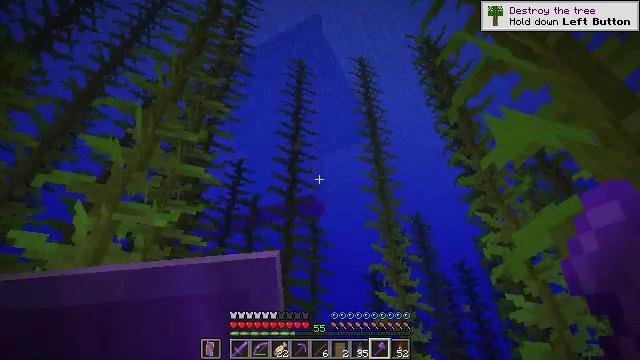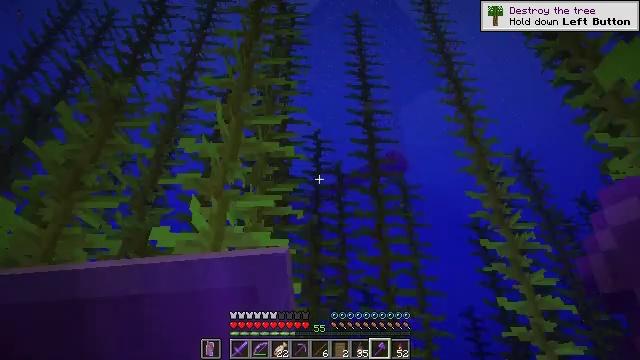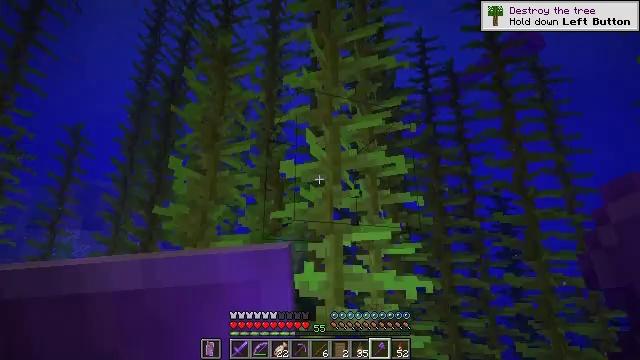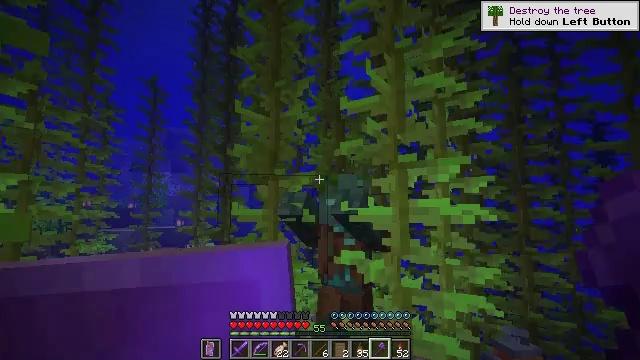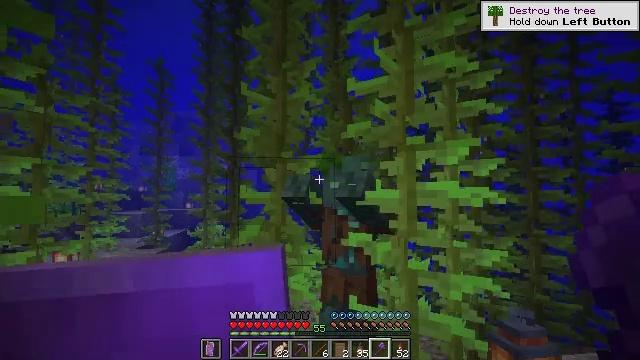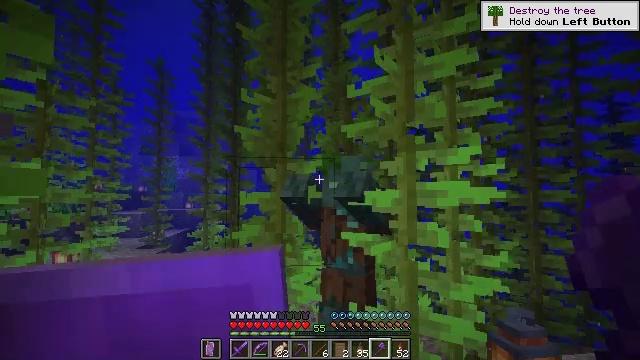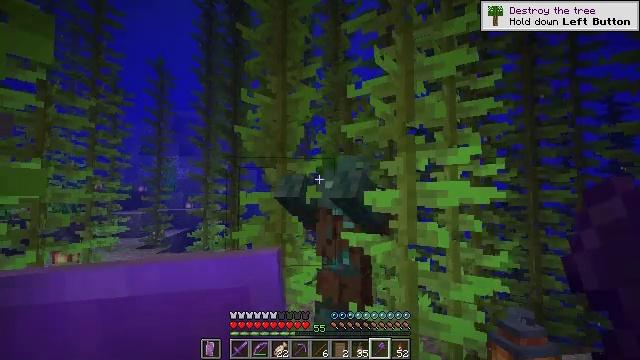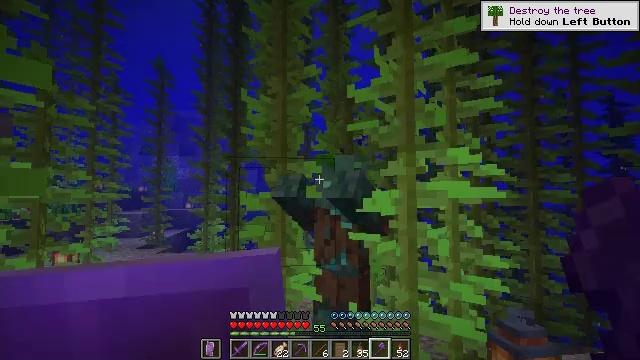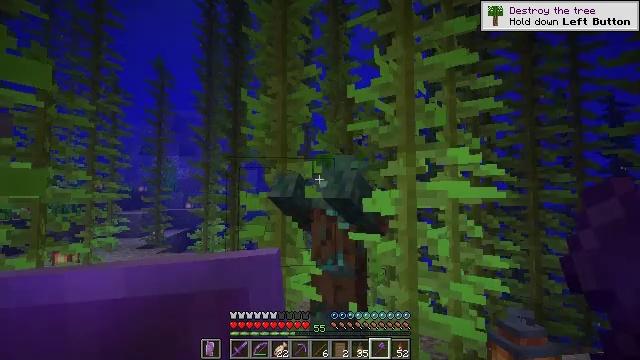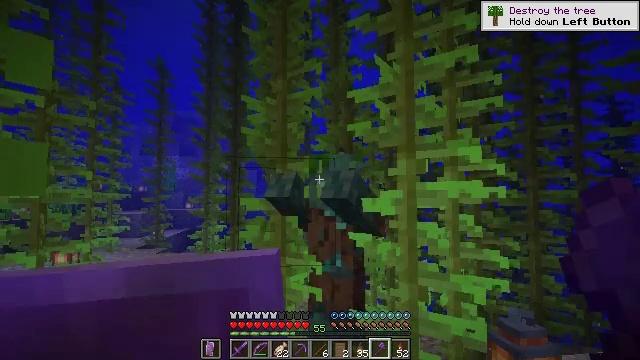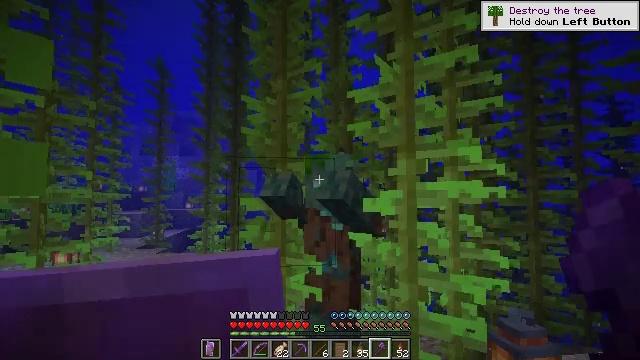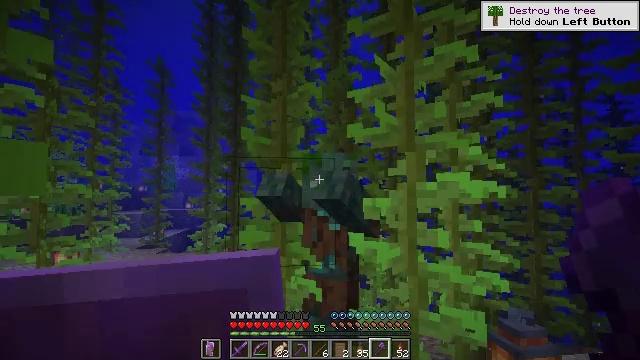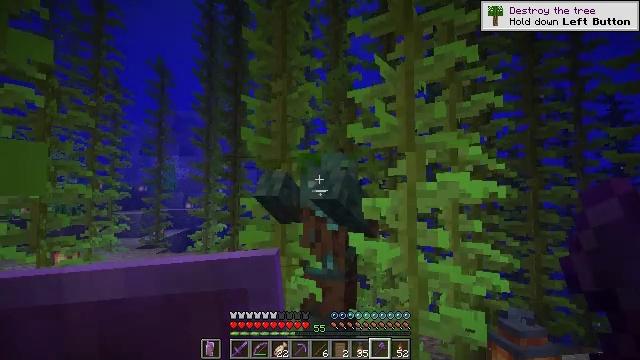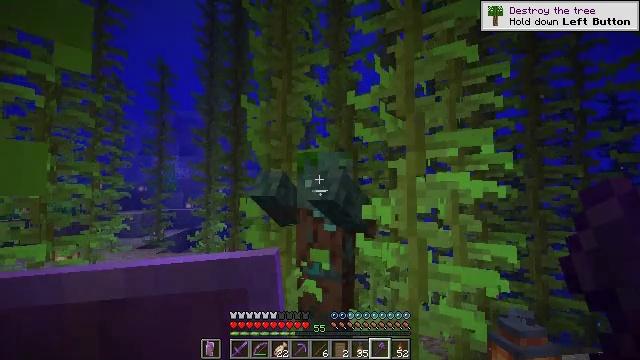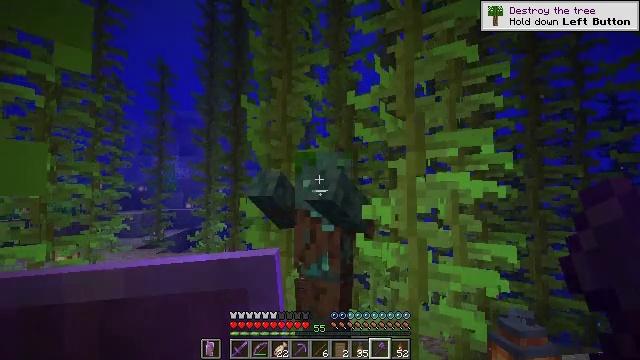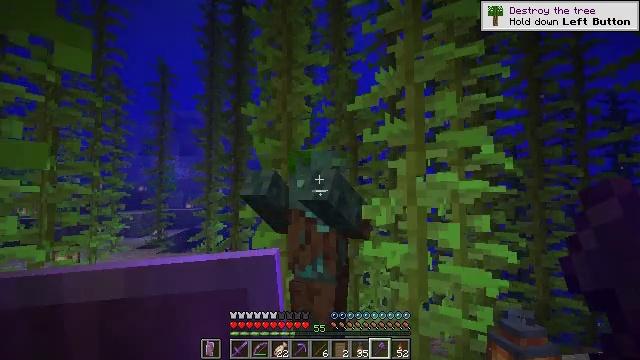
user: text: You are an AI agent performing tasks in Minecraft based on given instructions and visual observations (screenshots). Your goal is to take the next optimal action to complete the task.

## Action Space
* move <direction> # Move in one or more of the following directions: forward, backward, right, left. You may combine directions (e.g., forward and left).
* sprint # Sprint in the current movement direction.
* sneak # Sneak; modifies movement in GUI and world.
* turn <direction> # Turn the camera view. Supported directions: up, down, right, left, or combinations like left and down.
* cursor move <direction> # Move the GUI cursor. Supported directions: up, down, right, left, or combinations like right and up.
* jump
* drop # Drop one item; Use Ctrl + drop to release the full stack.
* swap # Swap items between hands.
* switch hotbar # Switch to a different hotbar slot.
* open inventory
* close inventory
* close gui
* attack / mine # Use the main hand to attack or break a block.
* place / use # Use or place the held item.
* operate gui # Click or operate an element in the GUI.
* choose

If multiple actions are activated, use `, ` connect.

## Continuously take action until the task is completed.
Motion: motion action
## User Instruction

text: Combat the drowned.
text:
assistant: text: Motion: turn left and down
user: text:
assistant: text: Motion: turn left and down
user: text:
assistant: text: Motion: turn left and down
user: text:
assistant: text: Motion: turn left and down
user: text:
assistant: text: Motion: no_op
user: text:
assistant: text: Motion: no_op
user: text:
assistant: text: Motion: no_op
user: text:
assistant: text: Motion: no_op
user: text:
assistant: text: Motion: no_op
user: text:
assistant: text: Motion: no_op
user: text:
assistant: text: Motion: no_op
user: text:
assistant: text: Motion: no_op
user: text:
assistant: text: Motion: no_op
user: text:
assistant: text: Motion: no_op
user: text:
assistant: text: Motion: no_op
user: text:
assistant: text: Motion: move forward, turn left and down
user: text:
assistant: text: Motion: move forward, turn left and down
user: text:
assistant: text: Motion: move forward
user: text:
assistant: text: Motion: move forward
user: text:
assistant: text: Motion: no_op
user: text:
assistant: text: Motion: no_op
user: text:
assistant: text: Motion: no_op
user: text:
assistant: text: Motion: no_op
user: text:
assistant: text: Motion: no_op
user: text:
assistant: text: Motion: turn left and down, attack / mine
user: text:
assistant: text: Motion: turn left and down, attack / mine
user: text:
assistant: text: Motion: no_op
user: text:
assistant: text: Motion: turn left and up
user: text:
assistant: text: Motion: turn left and up
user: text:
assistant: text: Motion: no_op